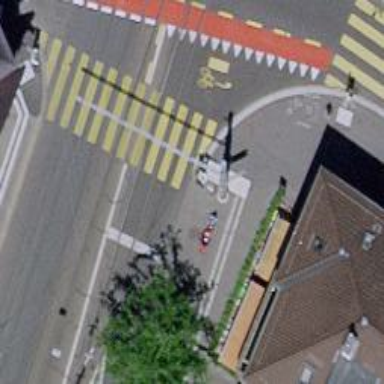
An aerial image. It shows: Crossing with traffic signals.